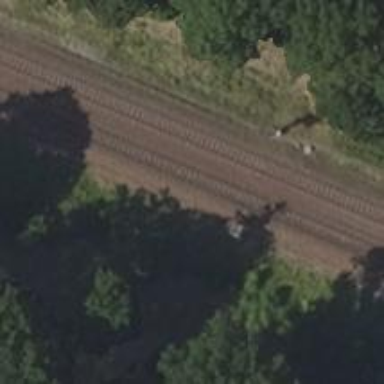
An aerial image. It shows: Railway signal.